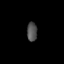
Tissue: prostate
Cell type: T cells
Senescence score: 0.7748
Nuclear area (px): 190
Mean DAPI intensity: 80.379